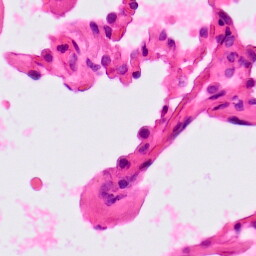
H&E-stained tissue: Lung